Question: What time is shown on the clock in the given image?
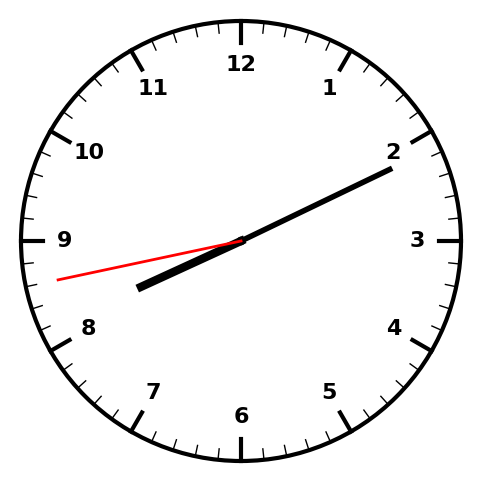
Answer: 08:10:43